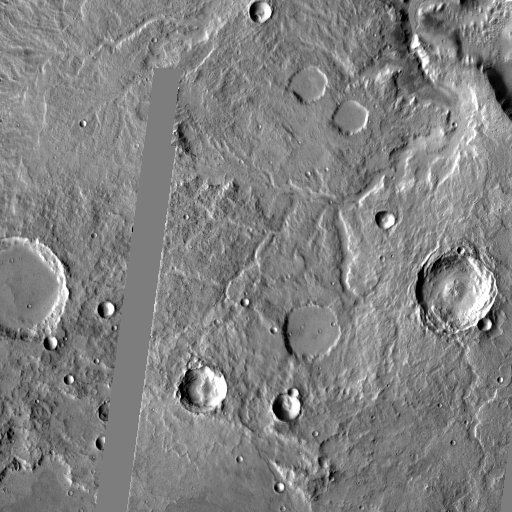
Crater classes present: Background, Other, Layered, Buried